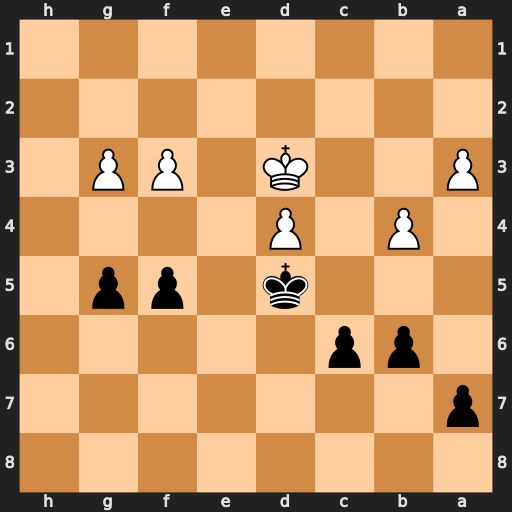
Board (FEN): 8/p7/1pp5/3k1pp1/1P1P4/P2K1PP1/8/8
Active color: b
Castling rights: -
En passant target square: -
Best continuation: g4 fxg4 fxg4 Kc3 a5 bxa5 bxa5 Kd3 a4 Kc3 c5 dxc5 Kxc5 Kd3 Kd5